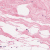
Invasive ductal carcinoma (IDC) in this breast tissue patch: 0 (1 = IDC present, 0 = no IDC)